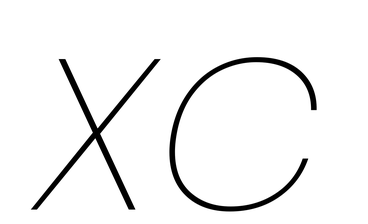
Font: Poppins-ThinItalic